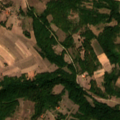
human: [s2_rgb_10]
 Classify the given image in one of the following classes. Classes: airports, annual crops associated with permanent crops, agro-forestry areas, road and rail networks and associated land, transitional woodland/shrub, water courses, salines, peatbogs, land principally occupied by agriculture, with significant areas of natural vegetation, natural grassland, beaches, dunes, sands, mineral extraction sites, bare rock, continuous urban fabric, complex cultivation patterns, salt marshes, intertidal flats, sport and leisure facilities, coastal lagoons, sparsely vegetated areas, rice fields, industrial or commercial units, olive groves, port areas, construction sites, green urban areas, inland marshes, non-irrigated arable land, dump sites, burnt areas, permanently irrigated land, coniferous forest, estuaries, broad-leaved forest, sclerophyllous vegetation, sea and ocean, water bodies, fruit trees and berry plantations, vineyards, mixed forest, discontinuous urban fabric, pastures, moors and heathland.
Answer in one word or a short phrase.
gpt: complex cultivation patterns, land principally occupied by agriculture, with significant areas of natural vegetation, broad-leaved forest